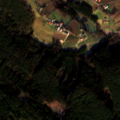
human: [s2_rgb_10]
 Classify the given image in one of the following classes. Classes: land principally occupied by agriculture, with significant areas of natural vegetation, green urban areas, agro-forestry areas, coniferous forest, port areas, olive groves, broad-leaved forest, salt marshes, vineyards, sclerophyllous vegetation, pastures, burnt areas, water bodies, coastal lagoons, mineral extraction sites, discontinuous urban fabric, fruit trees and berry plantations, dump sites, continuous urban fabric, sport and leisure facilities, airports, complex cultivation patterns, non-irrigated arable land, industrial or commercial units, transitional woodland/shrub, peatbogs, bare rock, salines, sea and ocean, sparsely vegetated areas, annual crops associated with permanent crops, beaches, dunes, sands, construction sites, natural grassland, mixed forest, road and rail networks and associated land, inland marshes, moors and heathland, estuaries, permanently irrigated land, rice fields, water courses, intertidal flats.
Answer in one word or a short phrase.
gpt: complex cultivation patterns, coniferous forest, mixed forest